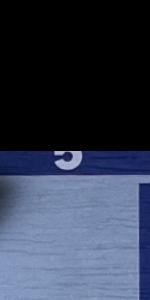
Label: Empty